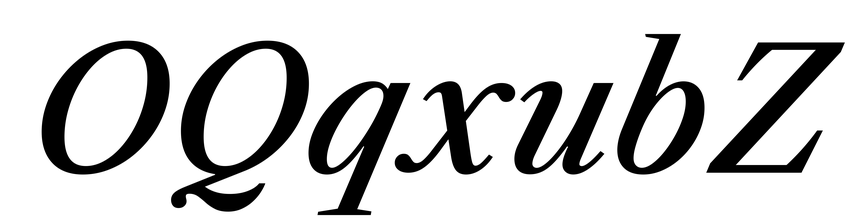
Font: LibreCaslonText-Italic_Medium_Italic